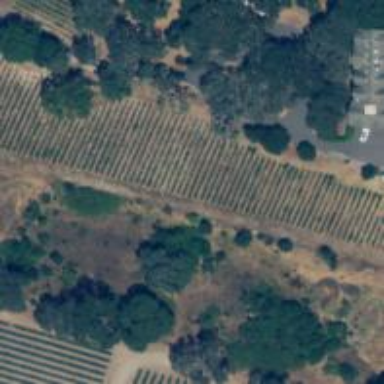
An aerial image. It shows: Vineyard with wine grapes as the main crop.